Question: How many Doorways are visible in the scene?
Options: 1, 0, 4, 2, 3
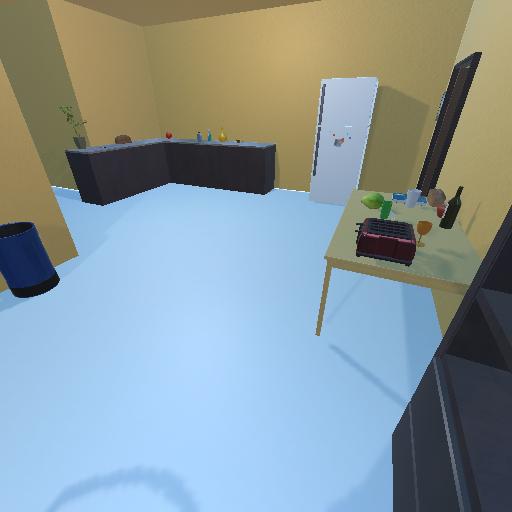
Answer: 1